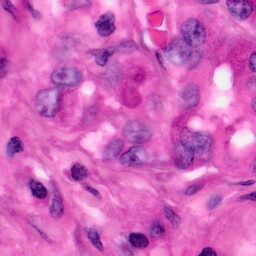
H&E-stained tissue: Pancreatic